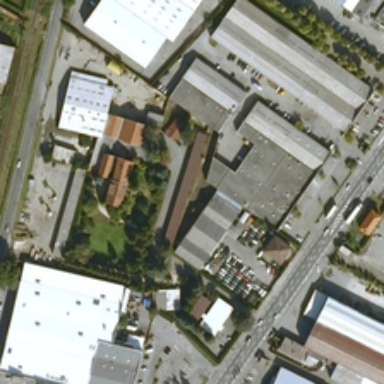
The industrial houses in the street are neatly arranged .